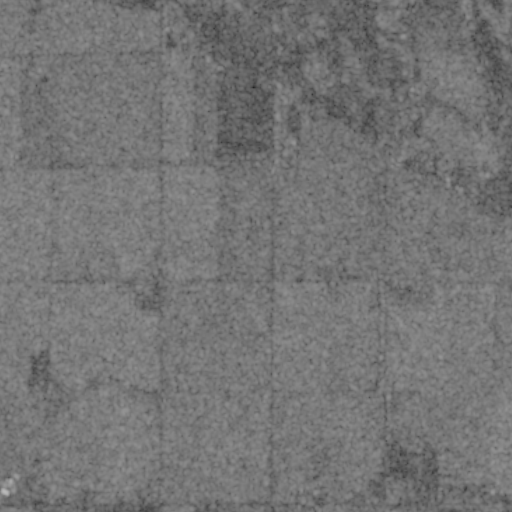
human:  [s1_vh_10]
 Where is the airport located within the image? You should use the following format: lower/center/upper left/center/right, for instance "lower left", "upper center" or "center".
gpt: The airport is located in the lower center of the image.
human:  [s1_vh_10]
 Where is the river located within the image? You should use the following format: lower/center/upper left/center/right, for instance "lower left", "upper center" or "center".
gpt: The river is located in the lower of the image.
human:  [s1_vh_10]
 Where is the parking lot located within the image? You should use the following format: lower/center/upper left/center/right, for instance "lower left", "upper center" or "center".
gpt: There is no parking lot in the image.

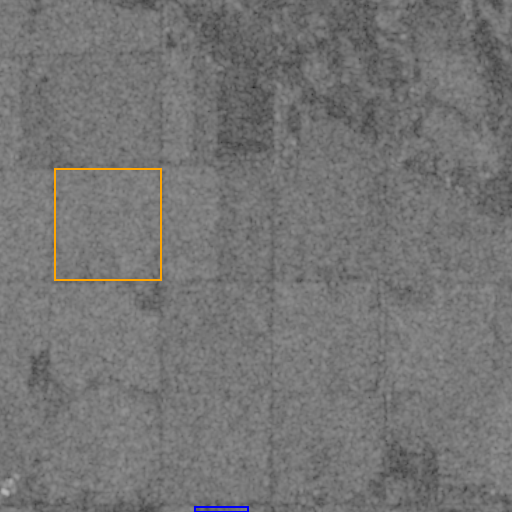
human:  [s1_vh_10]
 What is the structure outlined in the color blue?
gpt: The structure outlined in blue is an airport.
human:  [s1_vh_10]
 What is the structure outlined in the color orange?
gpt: The structure outlined in orange is a crop field.
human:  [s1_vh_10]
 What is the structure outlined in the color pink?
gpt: There is no pink outline.